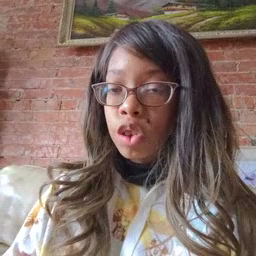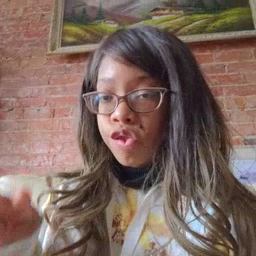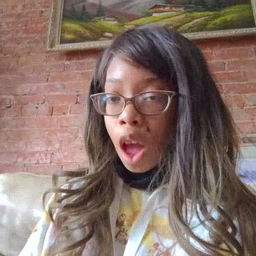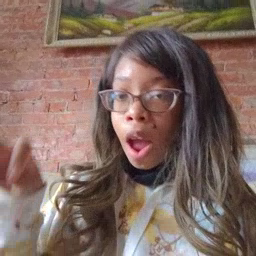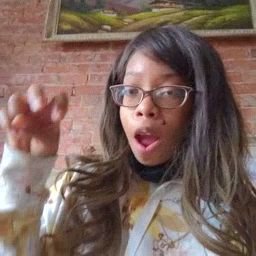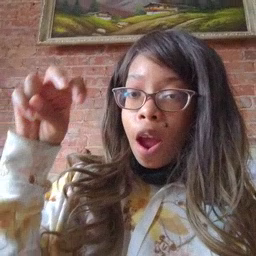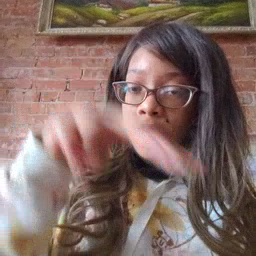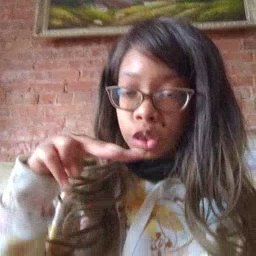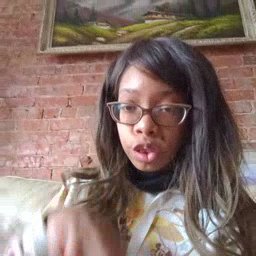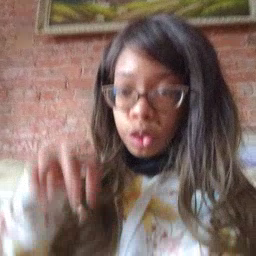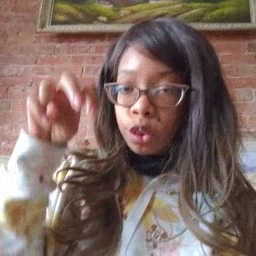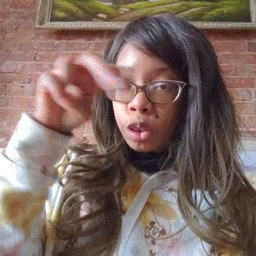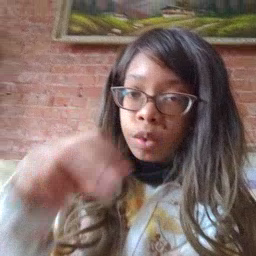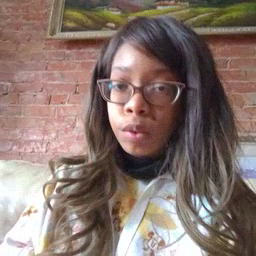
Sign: jump